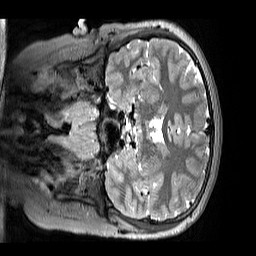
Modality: T2w
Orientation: coronal
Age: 10
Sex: male
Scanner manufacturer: siemens
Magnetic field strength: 3 T
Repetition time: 3.2 s
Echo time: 0.408 s